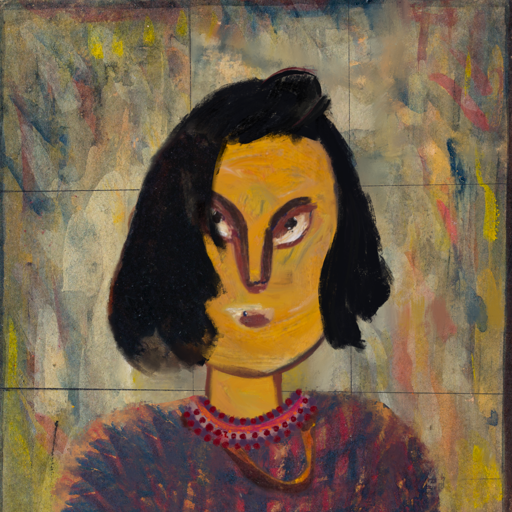
Background: GypsyMother, Head And Neck Front: After_Raid, Face Front: After_Raid, Bust: In_The_Sun, Hair Front: Mosgoul, Head Accessory: Blank, Second Necklace: Comrade, Necklace: Roy_Bahadur, Baby: Blank